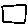
Label: square